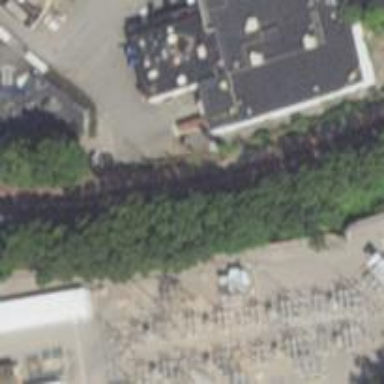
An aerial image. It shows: Light rail railway line with electrification through contact lines.